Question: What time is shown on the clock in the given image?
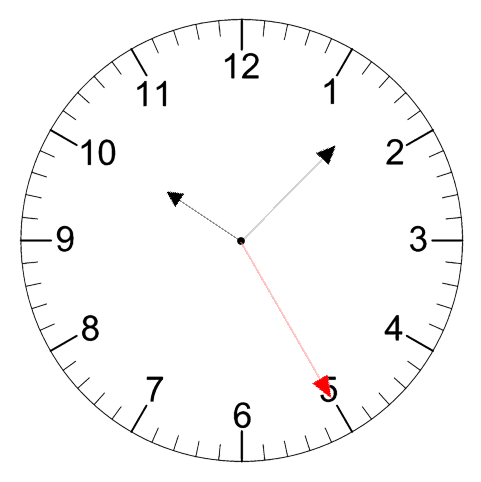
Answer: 10:07:25